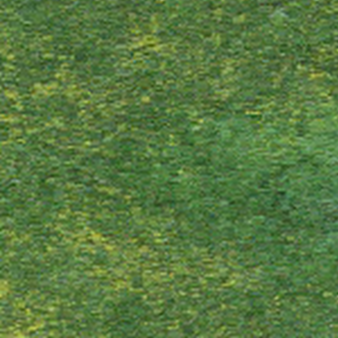
Label: other